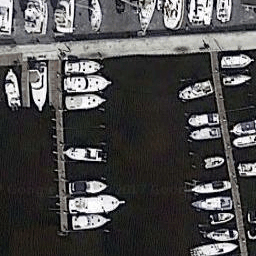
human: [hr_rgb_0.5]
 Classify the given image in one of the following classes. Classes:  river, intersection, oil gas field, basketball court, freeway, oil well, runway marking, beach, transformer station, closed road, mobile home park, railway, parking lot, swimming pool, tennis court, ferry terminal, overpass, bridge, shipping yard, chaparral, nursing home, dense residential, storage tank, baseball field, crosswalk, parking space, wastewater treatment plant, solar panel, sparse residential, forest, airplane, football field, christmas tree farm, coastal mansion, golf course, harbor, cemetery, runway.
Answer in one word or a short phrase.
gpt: harbor